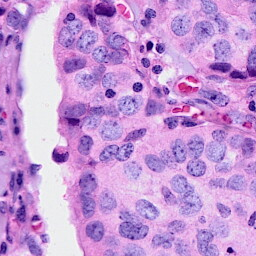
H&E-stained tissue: Breast